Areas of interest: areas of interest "Driving School"
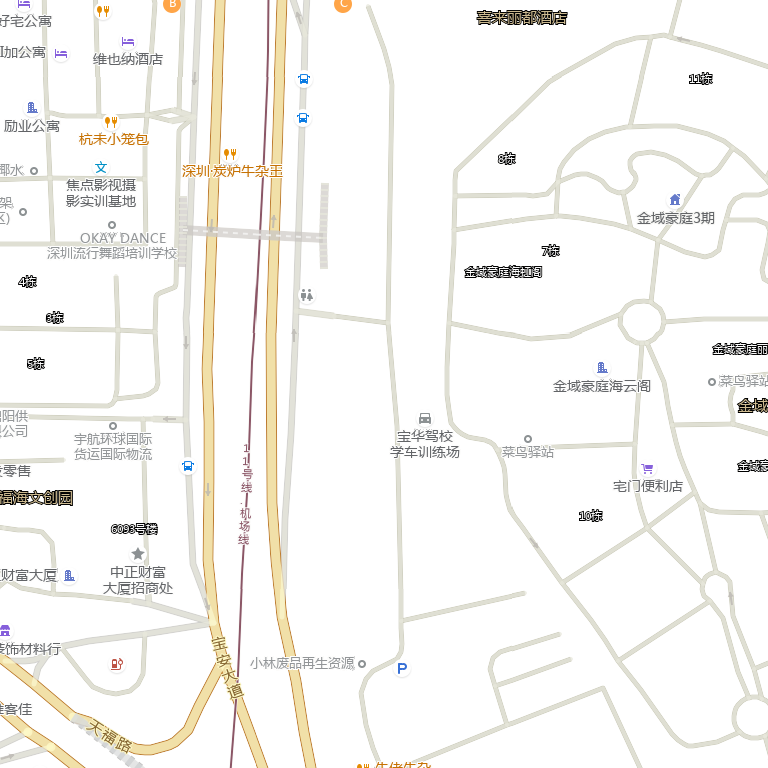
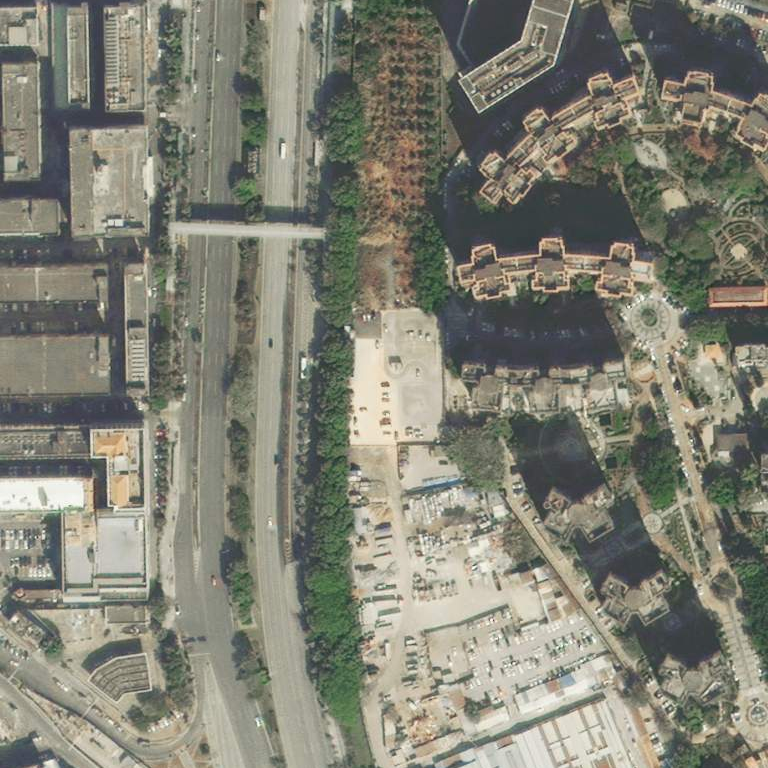